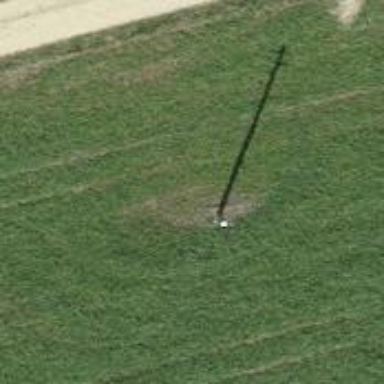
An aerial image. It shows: Power pole.